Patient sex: F
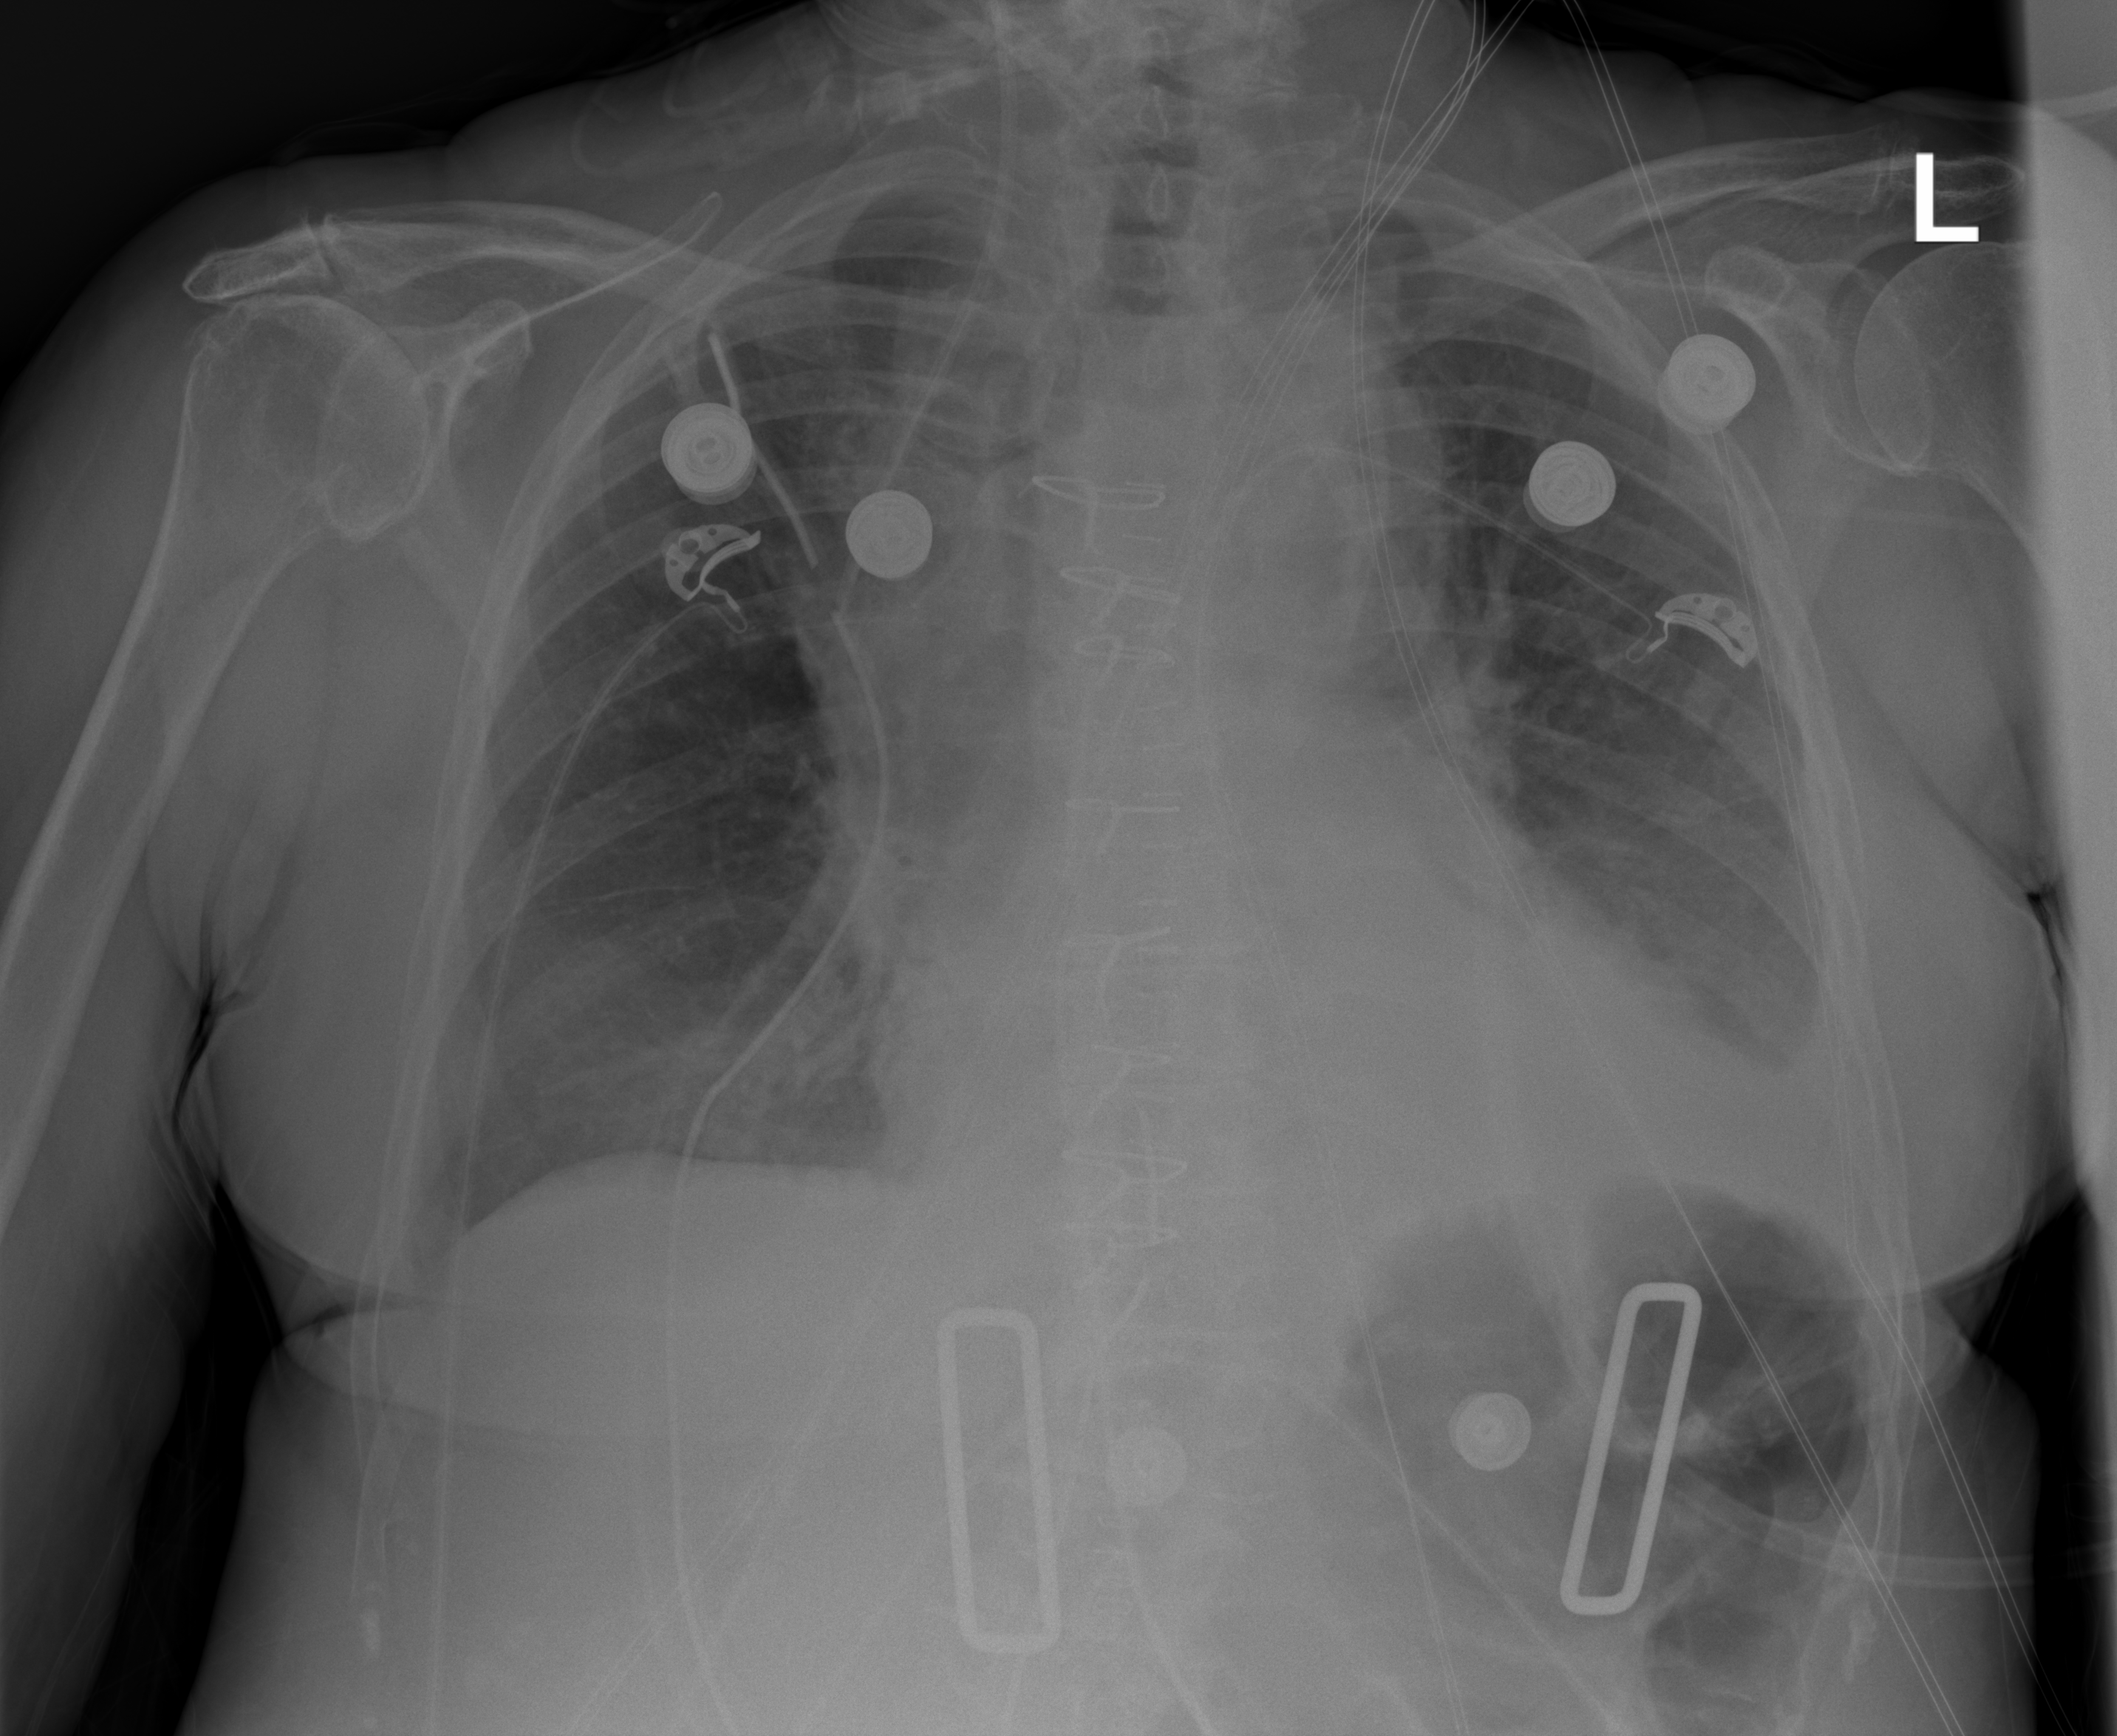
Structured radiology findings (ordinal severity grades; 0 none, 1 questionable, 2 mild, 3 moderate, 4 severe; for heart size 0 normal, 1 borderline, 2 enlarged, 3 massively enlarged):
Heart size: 1
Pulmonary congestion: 2
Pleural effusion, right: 0
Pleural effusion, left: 2
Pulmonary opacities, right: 0
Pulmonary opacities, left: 0
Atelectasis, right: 2
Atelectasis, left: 2